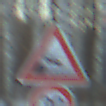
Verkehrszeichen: Ufer
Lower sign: Geschwindigkeit20
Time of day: SunriseSunset
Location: Outdoor (Nature)
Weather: Clear
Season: Winter
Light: Natural